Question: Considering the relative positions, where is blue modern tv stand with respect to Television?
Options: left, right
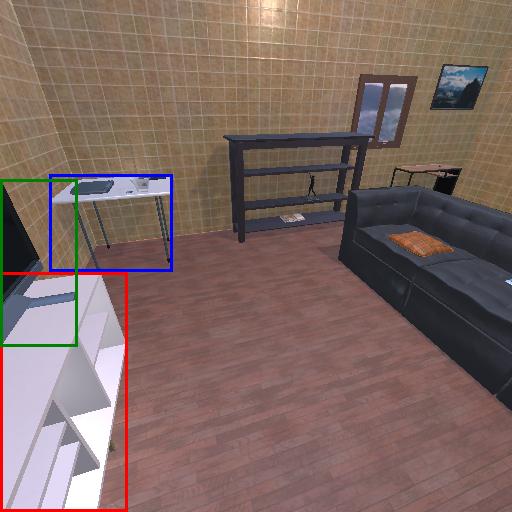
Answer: left